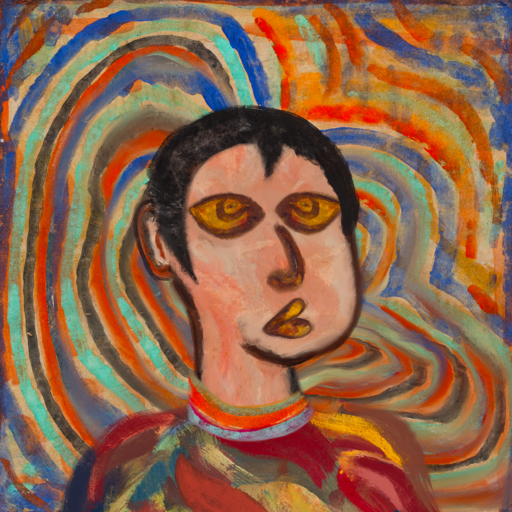
Background: Sisters, Head And Neck Side: Roy_Bahadur, Face Side: Comrade, Bust: Mother_And_Son_Son, Hair Side: Roy_Bahadur, Head Accessory: Blank, Second Necklace: Blank, Necklace: Sisters, Baby: Blank